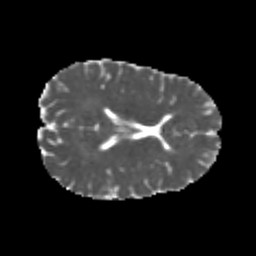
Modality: MD
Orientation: axial
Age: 21
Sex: male
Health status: healthy
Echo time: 0.074 s